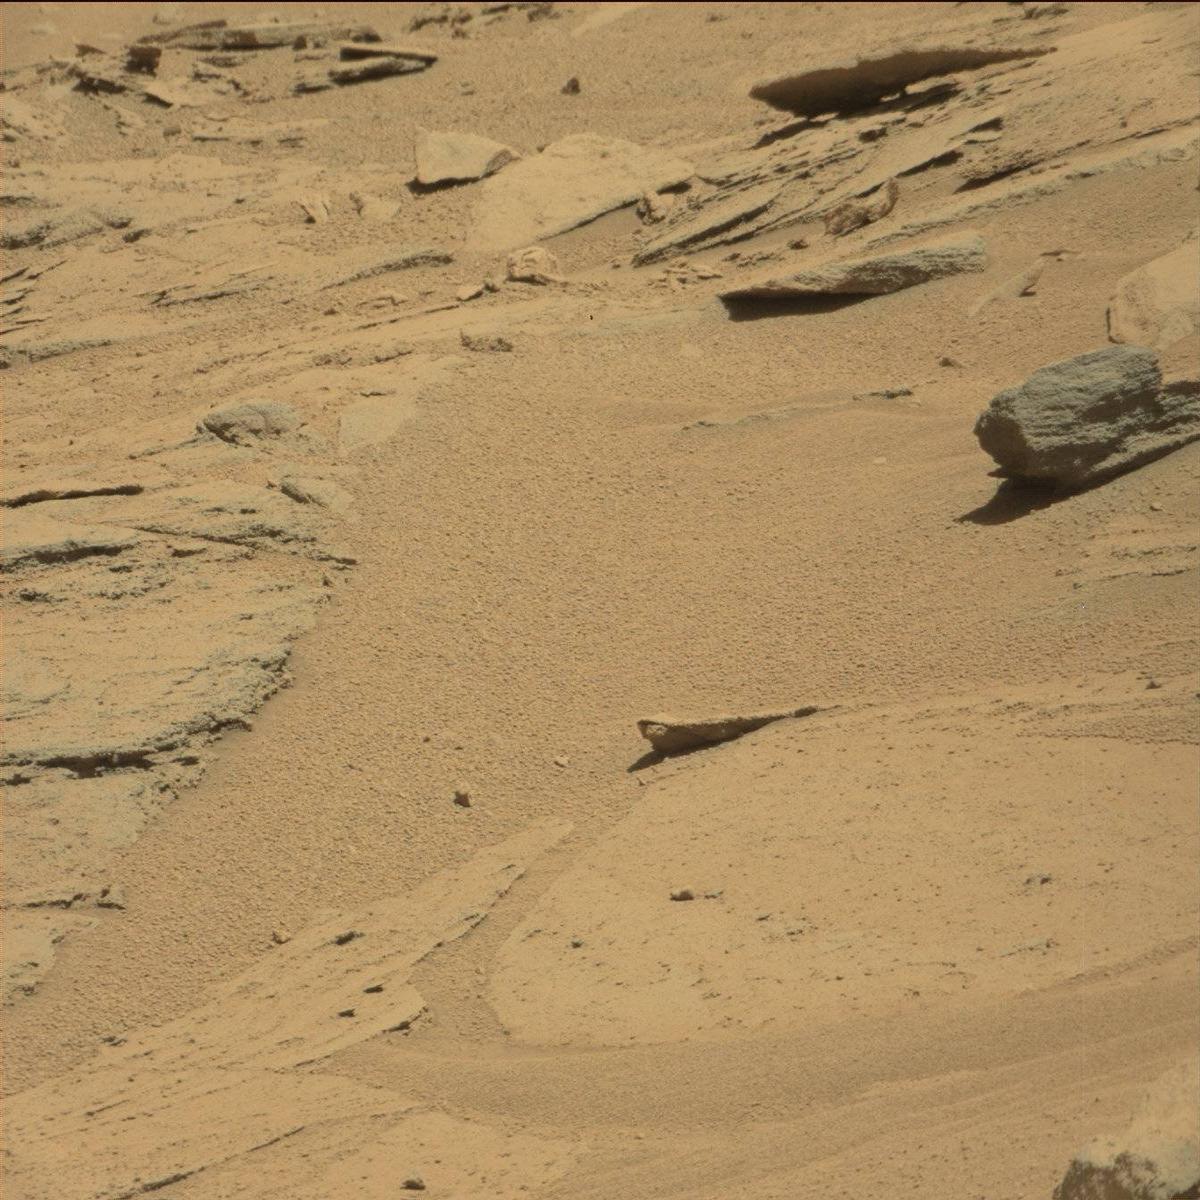
Terrain classes present: Bedrock, Rock, Sand / Soil